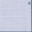
Piece: xx